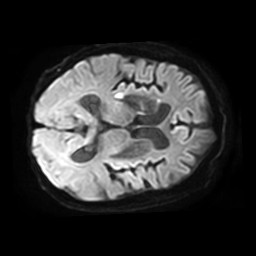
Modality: TRACE
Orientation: axial
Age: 79
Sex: female
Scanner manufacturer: philips
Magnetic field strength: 3 T
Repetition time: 4.475 s
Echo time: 0.07459 s